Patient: sex M, age 64
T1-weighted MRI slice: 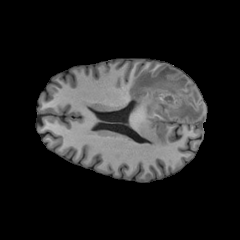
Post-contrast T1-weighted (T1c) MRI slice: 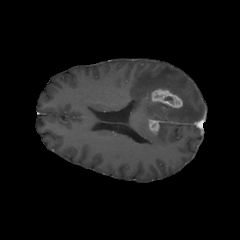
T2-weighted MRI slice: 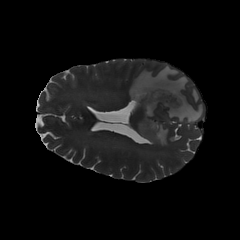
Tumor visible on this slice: yes
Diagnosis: Glioblastoma, IDH-wildtype
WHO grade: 4